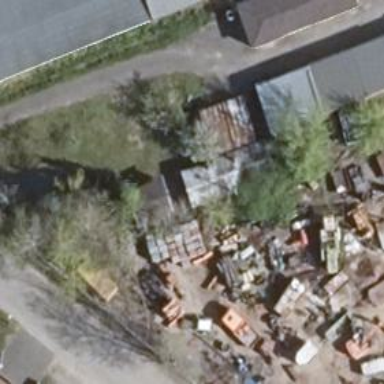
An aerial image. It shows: Trade shop.